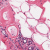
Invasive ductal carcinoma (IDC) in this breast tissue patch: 0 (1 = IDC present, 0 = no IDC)